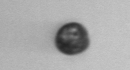
Label: Dinophyceae